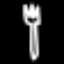
Label: fork